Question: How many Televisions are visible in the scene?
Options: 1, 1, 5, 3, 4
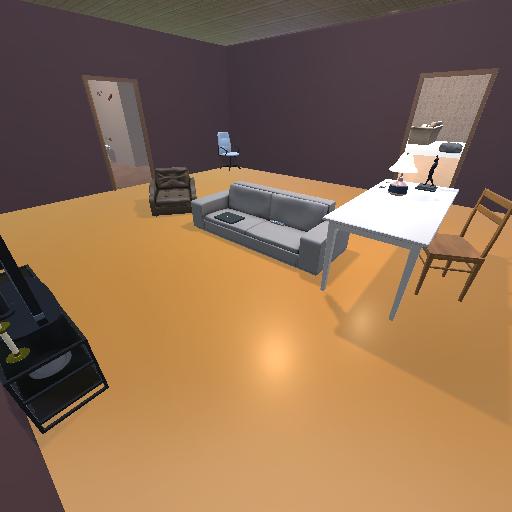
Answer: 1